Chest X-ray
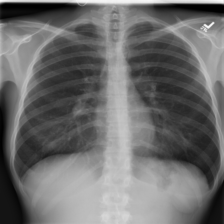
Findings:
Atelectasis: negative
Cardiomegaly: negative
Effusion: negative
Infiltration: negative
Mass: positive
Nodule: negative
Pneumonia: negative
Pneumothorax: negative
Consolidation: negative
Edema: negative
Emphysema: negative
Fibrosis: negative
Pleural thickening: negative
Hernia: negative